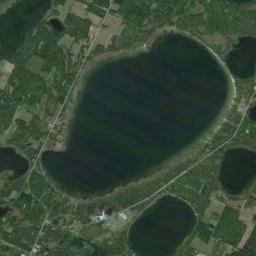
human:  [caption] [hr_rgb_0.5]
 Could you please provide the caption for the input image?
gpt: Some lakes of different sizes lie in farmland and the water is deep green .

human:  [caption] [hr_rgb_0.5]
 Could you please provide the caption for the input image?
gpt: The lake is green in the picture .

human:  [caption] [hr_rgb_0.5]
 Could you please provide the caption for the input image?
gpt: An irregular blue-blue lake is surrounded by green and tan fields, With some small lakes next to it .

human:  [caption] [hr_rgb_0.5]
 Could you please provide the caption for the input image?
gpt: There are many lakes of different  sizes .

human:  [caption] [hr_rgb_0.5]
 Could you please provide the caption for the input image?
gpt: There are some lakes with green farmlands around .